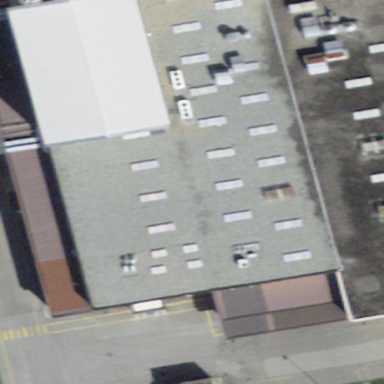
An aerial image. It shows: Industrial building.